Question: I have five 5 divs, on hover of those div i am displaying content in a dialogue box right to it... right to dialogue box i want to put video of respective divs..
on hover of div1 it should show 1st video, on hover of 2nd div it should show 2nd video and so on...
So how to display different videos at same place on hover of respective divs???
Following is screenshot:

Please reply as early as possible..
Thanks in advance...
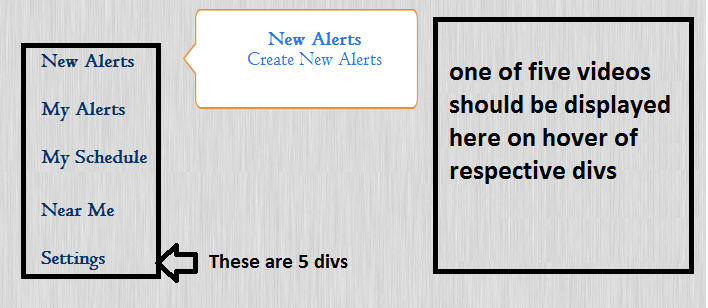
Answer: If you are using one video object you can change the src property.
Haven't tested this yet, but it looks promising ...
store your video url's in an array
'''
var initVideos = function(){
var videos = ["http://urlVideo1.flv", "http://urlVideo2.flv", ...],
videoArea = $("#videoArea"),
divs = $("ul li div"); // or some other selector for your HTML
// bind your hover event to the divs
divs.hover(
// mouseover
function(){
videoArea.show();
videoArea.find("object > embed").prop("src", videos[$(this).index()]);
},
// mouseout
function(){
videoArea.hide();
}
);
};
// once the DOM is ready
(function(){
initVideos();
});
'''
<URL>
To finetune this you should change src only after loading the previous event was completed.
Otherwise when you hover too fast the browser might generate too much re-flow.
Also depending on the object you use code can vary. For the moment I'm only triggering the embed object (mozzila browsers) but the object (IE) should also be triggered on param movie value.
To counter these different objects program logic people used <URL> to generate that code block for you. Now this has been outdated quite some time.
Therefor a more suitable approach may be to use <URL>
use the href property from the links in the menu
'''
var initVideos = function () {
var divs = $("ul li a");
// bind your hover event to the divs
divs.mouseenter(
// mouseover
function () {
flashembed("videoArea", $(this).prop("href"));
});
};
// once all is loaded
$(window).load(function () {
initVideos();
});
'''
<URL>
Unfortunatly this library didn't work in jsfiddle. also up to jquery 1.7 support.
Perhaps someone knows an up-to-date plugin.
only CSS was required to make it work ^^